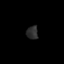
Tissue: prostate
Cell type: T cells
Senescence score: 0.3617
Nuclear area (px): 149
Mean DAPI intensity: 45.128